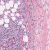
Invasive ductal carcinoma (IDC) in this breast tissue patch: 0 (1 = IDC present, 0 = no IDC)